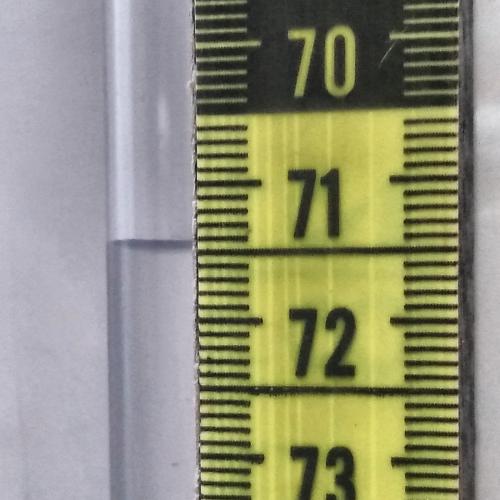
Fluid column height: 71.4 cm